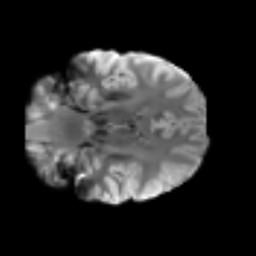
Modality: T2w
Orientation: coronal
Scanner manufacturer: siemens
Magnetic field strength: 3 T
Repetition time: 3.6 s
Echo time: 0.092 s